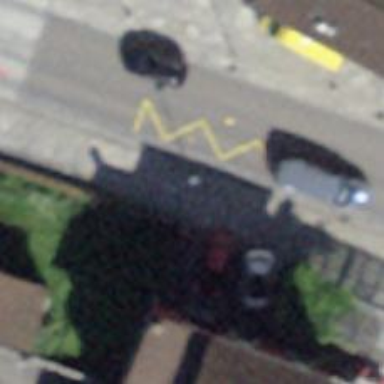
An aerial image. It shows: Bus stop with platform for public transport.